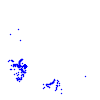
Particle: proton